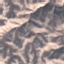
Land use / land cover: HerbaceousVegetation